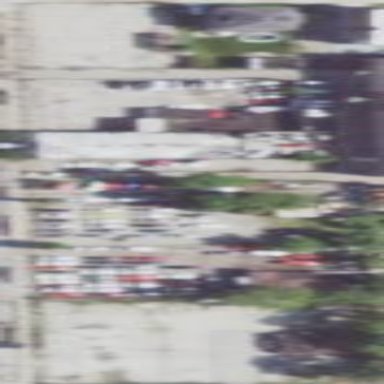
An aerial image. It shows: Car shop.